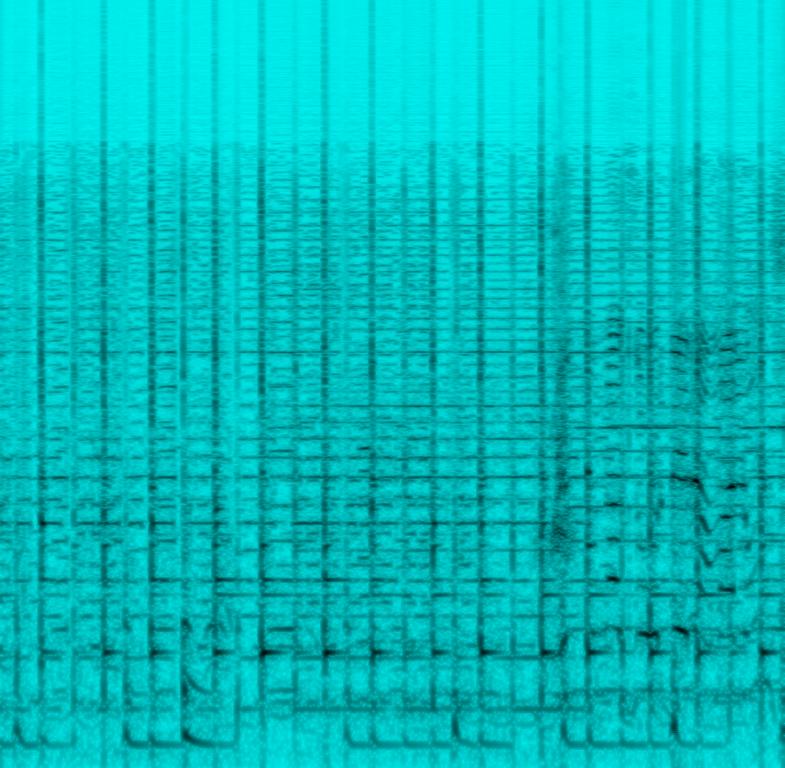
Someone is playing a percussive instrument that reminds a little bit of a tabla while someone else is playing a fast melody on an accordion. A male voice is singing at a higher pitch. This song may be playing live.